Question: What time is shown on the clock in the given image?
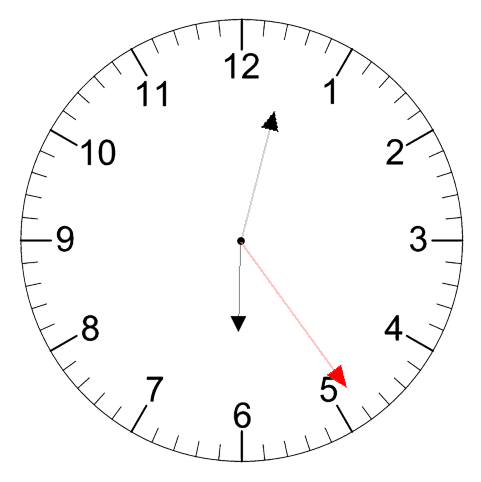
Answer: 06:02:24